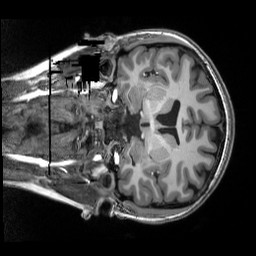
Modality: T1w
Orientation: coronal
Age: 18
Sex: female
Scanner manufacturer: siemens
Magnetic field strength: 3 T
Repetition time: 2.5 s
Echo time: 0.00343 s